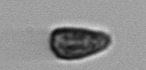
Label: Pseudochattonella_farcimen